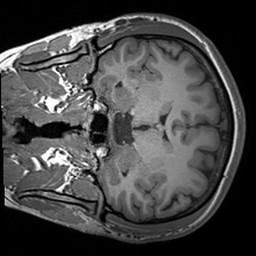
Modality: T1w
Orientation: coronal
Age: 25
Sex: male
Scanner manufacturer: siemens
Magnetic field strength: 3 T
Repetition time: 1.6 s
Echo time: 0.00238 s